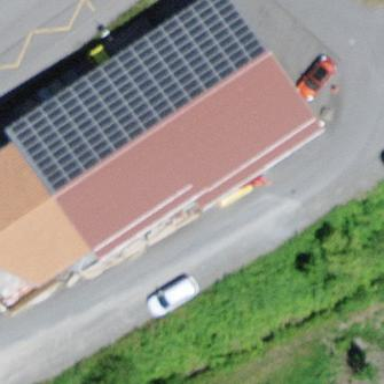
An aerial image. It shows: Commercial building.